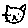
Label: cat